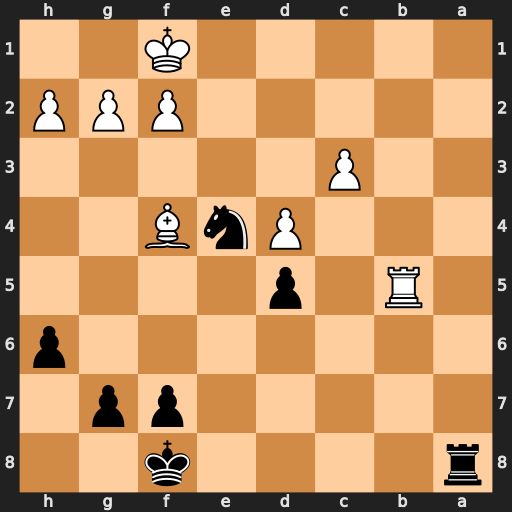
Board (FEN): r4k2/5pp1/7p/1R1p4/3PnB2/2P5/5PPP/5K2
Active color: b
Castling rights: -
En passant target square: -
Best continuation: Ra1+ Ke2 Nxc3+ Kd3 Nxb5